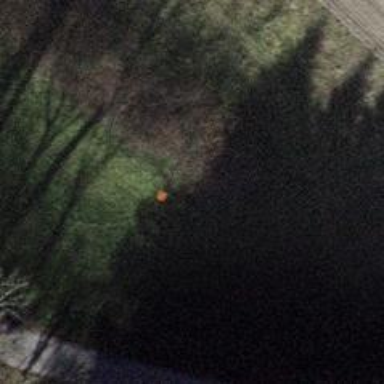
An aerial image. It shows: Pipeline marker.